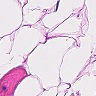
Metastatic tissue present: no